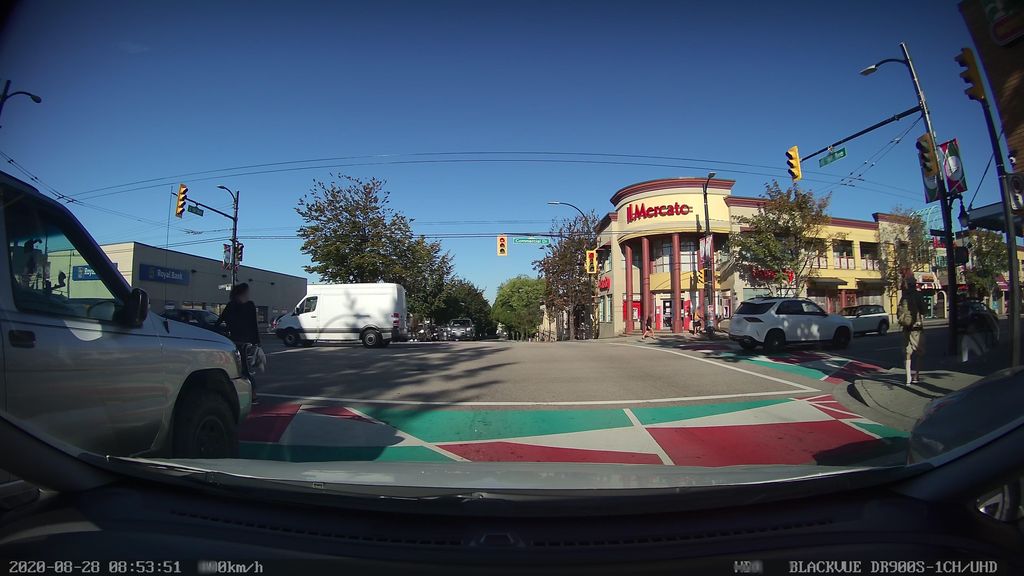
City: vancouver